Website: crate-barrel
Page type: stored-credit-cards
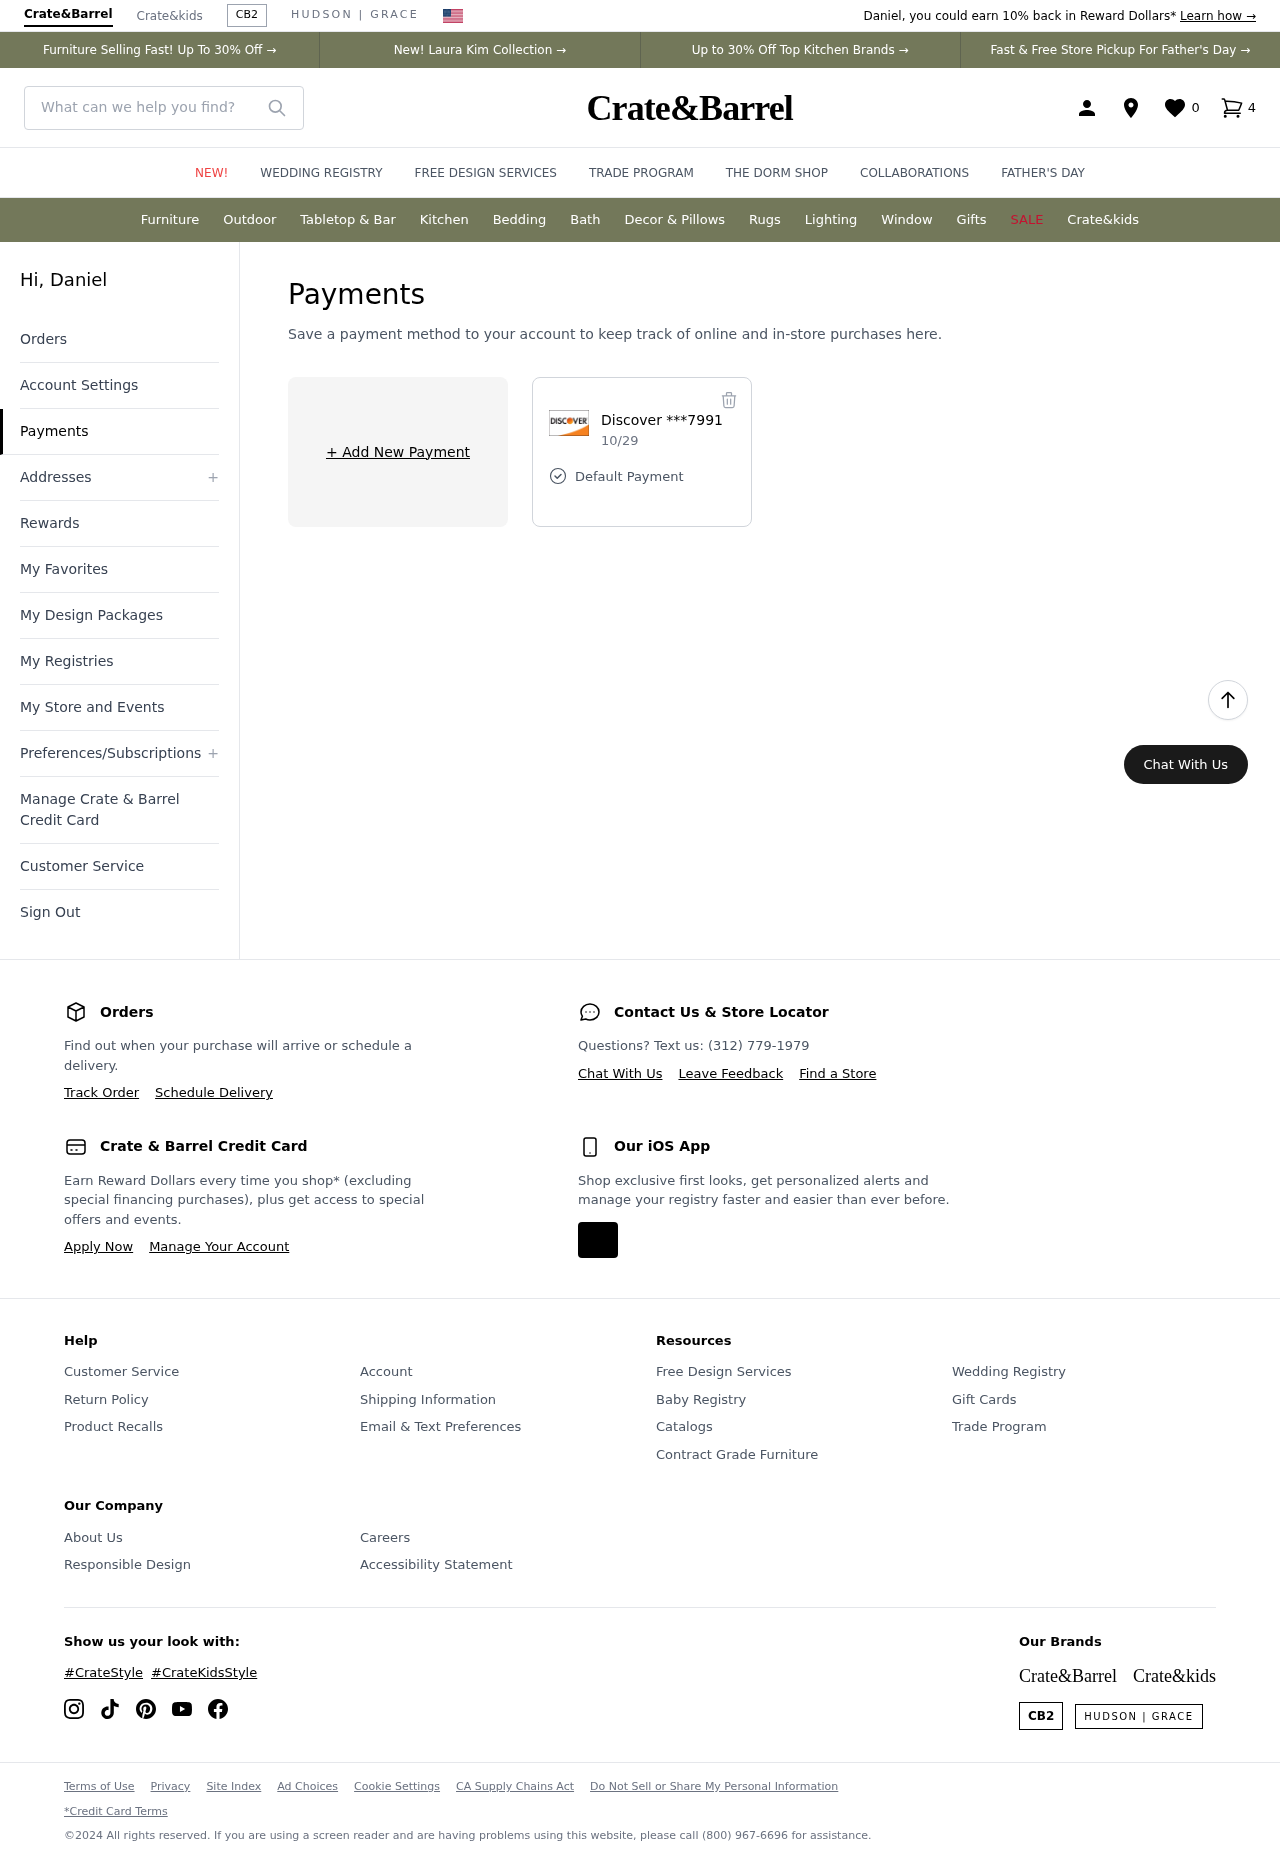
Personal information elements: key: PII_CARD_EXPIRY
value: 10/29
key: PII_CARD_LAST4
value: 7991
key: PII_CARD_TYPE
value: Discover
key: PII_FIRSTNAME
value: Daniel
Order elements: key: ORDER_NUM_ITEMS
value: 4
Search elements: key: HEADER_SEARCH
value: What can we help you find?
Other elements: key: FAVORITES_COUNT
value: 0